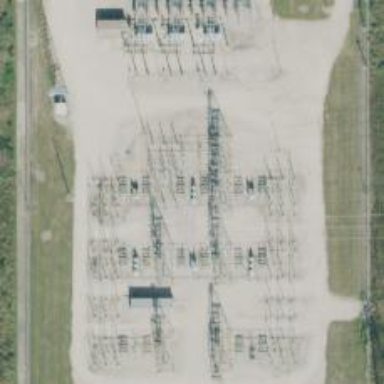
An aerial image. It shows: Switch for power supply.